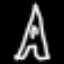
Label: The Eiffel Tower